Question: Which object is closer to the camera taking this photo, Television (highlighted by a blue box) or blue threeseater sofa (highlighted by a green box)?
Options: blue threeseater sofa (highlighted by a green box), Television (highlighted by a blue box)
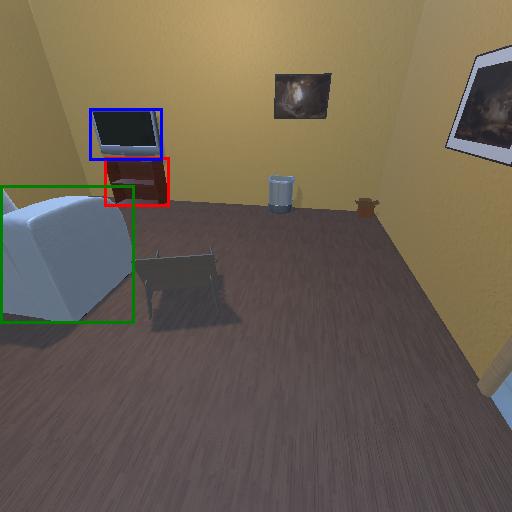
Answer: blue threeseater sofa (highlighted by a green box)